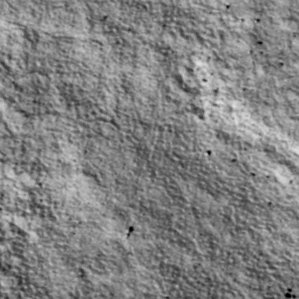
Label: non_frost